Aerial crown-view tile of a tropical tree (Barro Colorado Island, Panama), acquired 20250915:
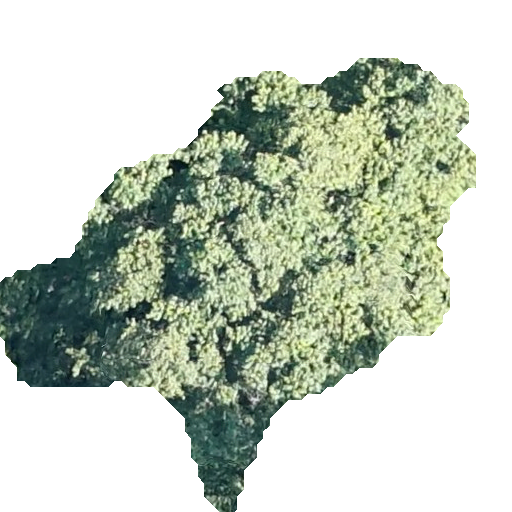
Species: Luehea seemannii
GBIF accepted scientific name: Luehea seemannii
Crown area: 169.252 m²